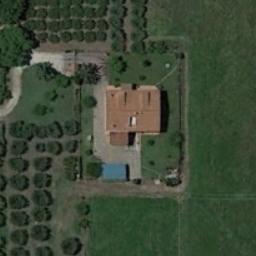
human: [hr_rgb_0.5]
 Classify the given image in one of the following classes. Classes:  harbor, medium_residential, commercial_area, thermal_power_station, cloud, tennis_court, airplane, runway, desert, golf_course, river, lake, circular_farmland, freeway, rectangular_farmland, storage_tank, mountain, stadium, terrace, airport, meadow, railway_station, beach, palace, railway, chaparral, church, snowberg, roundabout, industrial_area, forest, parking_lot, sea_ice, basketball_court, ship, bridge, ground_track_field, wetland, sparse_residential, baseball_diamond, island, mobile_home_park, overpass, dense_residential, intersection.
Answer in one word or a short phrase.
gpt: sparse_residential